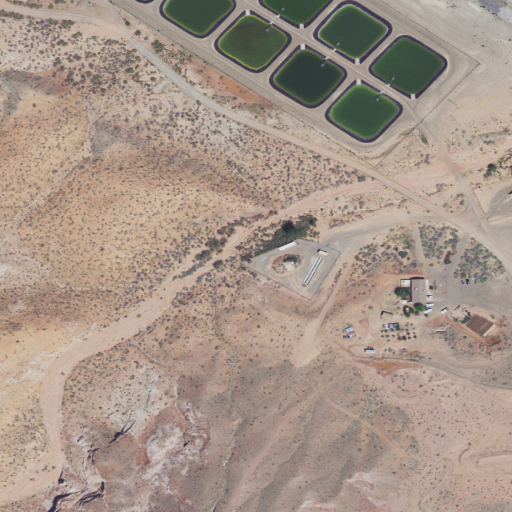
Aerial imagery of valley in Utah named Buck Tank Draw containing shrub, open water, open development, and low intensity development